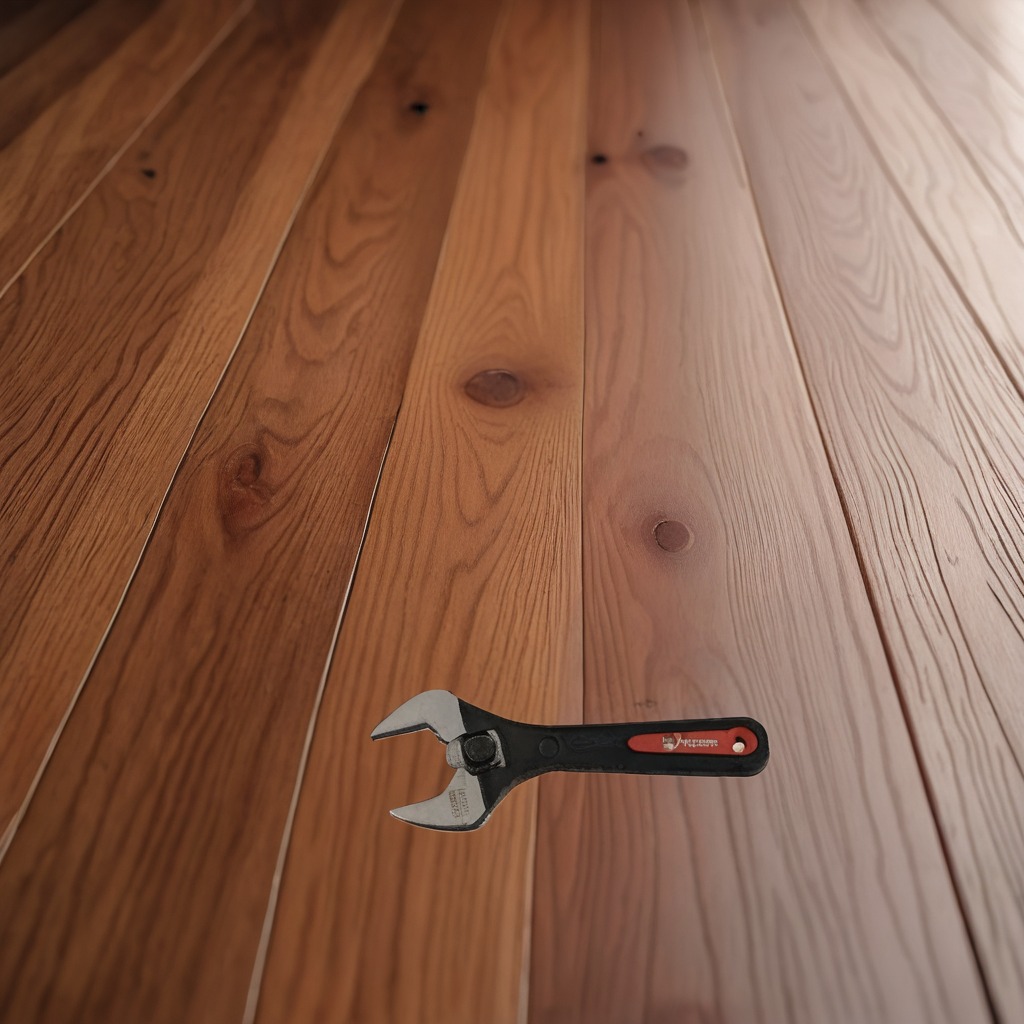
A wrench lies on the wooden table in a carpentry studio.